На рисунке показан цилиндр $C$, внутри которого находится поршень $P$. По обе стороны от $P$ находится идеальный газ, и $P$ может двигаться в цилиндре без трения и утечек. $L$ представляет собой тонкий прямой стержень, закреплённый в поршне. Между стержнем и цилиндром также нет трения и утечек. $l$ представляет собой лёгкий трос, перекинутый через два неподвижных блока, в осях которых отсутствует трение, и соединённый с двумя горизонтально подвешенными дисками, масса которых одинакова. Вся система находится в комнате с однородной температурой. При температуре $T=300~\text{К}$ груз массой $m_1=1.2~\text{кг}$ помещается на левый диск, и после того, как система приходит в равновесия, объёмы газа в двух частях цилиндра соотносятся как $V_1:V_2=1:1$. При температуре $T=400~\text{К}$ груз массой $m_1=0.5~\text{кг}$ помещается на правый диск, и после того, как система приходит в равновесия, объёмы газа в двух частях цилиндра соотносятся как $V'_1:V'_2=4:1$.
Как должны быть связаны массы $m_{\text{л}}$ и $m_{\text{п}}$ грузов, помещаемых на левый и правый диски соответственно, чтобы поршень не смещался при изменении температуры в комнате?
Чему при этом будет равно соотношение объёмов двух частей газа $V_1:V_2$?
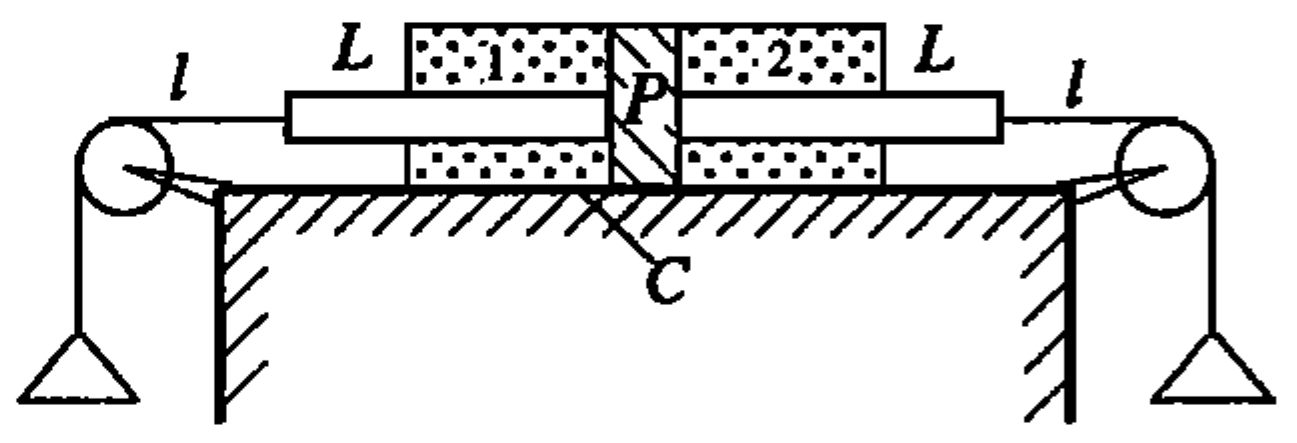
Как должны быть связаны массы $m_{\text{л}}$ и $m_{\text{п}}$ грузов, помещаемых на левый и правый диски соответственно, чтобы поршень не смещался при изменении температуры в комнате?
Ответ: \[m_{\text{л}}=m_{\text{п}}.\]

Чему при этом будет равно соотношение объёмов двух частей газа $V_1:V_2$?
Ответ: \[V_1:V_2=3:1.\]
Темы:
T, Термодинамика, Китайские, Уравнение состояния идеального газа